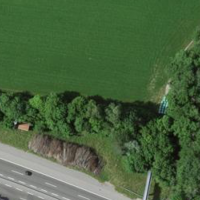
EUNIS habitat code: 57
Species observed at this site:
Chorthippus biguttulus